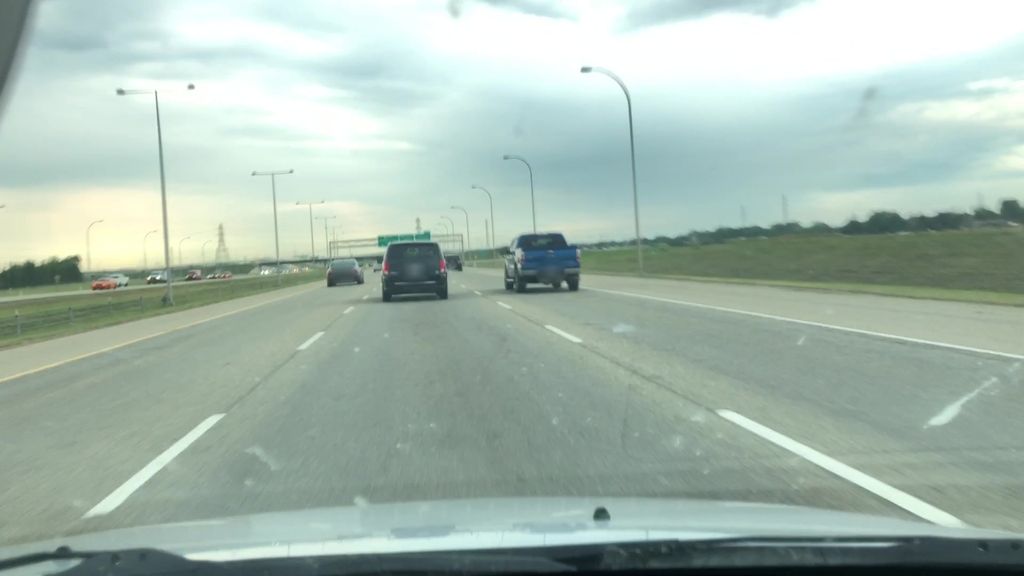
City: edmonton